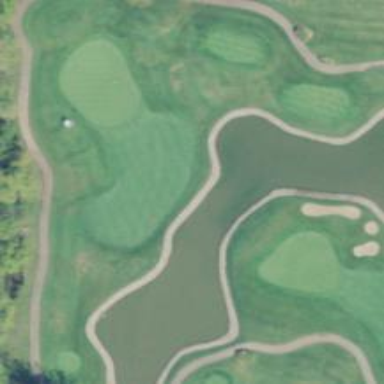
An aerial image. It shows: Golf hole.